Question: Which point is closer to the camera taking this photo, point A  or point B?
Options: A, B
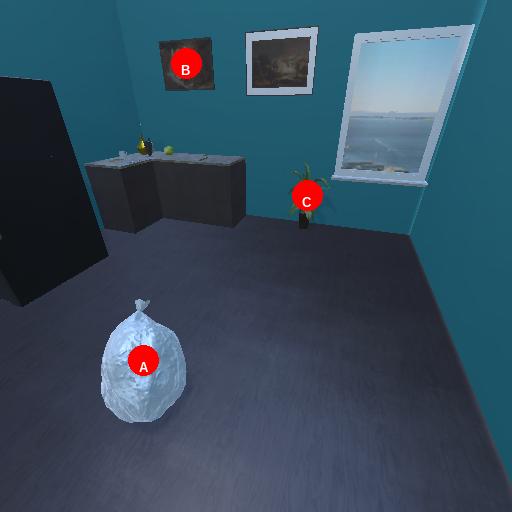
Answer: A